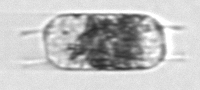
Label: Hemiaulus